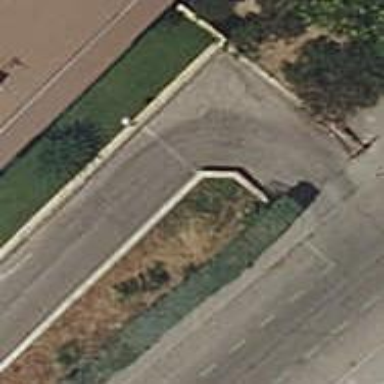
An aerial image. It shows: Retaining wall.